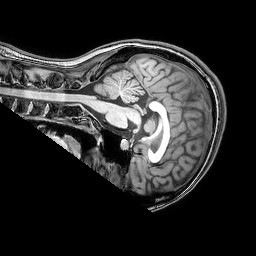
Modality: T1w
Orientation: sagittal
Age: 21
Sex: female